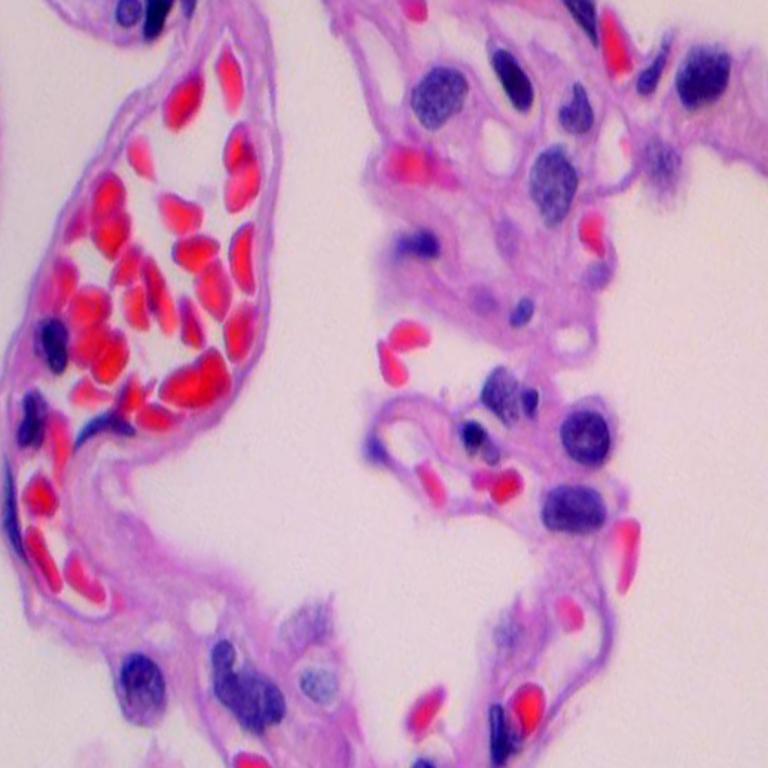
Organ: lung
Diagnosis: benign